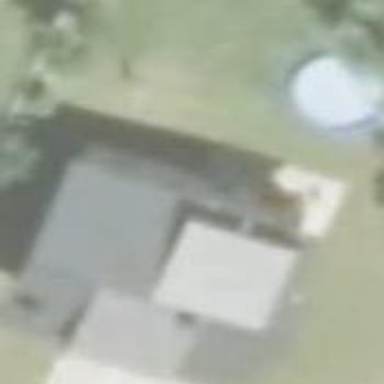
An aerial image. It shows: Simple and straightforward house.